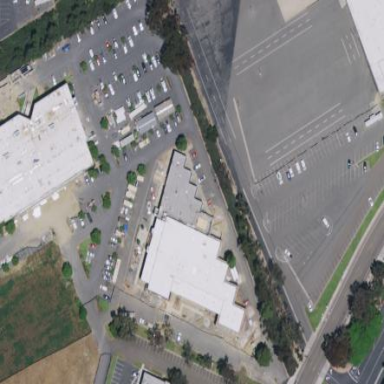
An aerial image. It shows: Industrial building.